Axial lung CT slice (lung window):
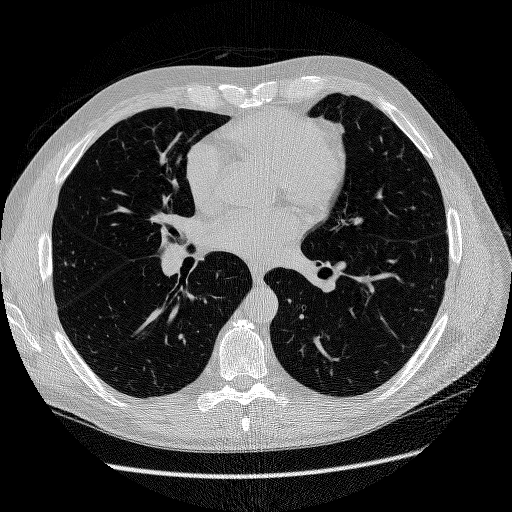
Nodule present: no